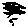
Label: cloud